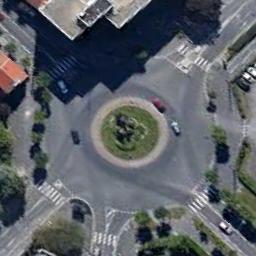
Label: roundabout